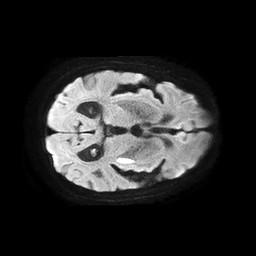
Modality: TRACE
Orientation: axial
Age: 81
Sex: female
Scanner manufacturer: philips
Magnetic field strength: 1.5 T
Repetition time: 4.6 s
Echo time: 0.08941 s